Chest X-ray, AP view. Patient: 65 years old, sex M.
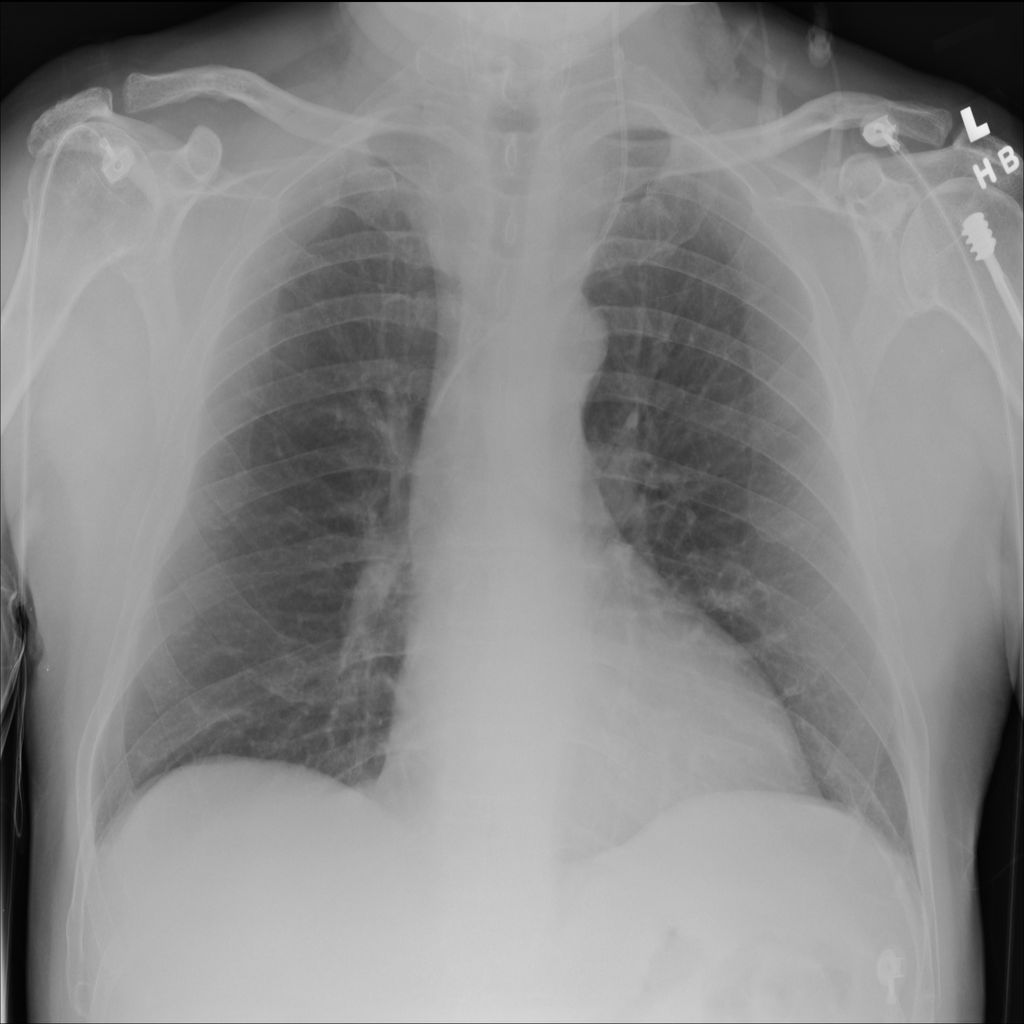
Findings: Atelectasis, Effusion